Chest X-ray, AP view. Patient: 62 years old, sex M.
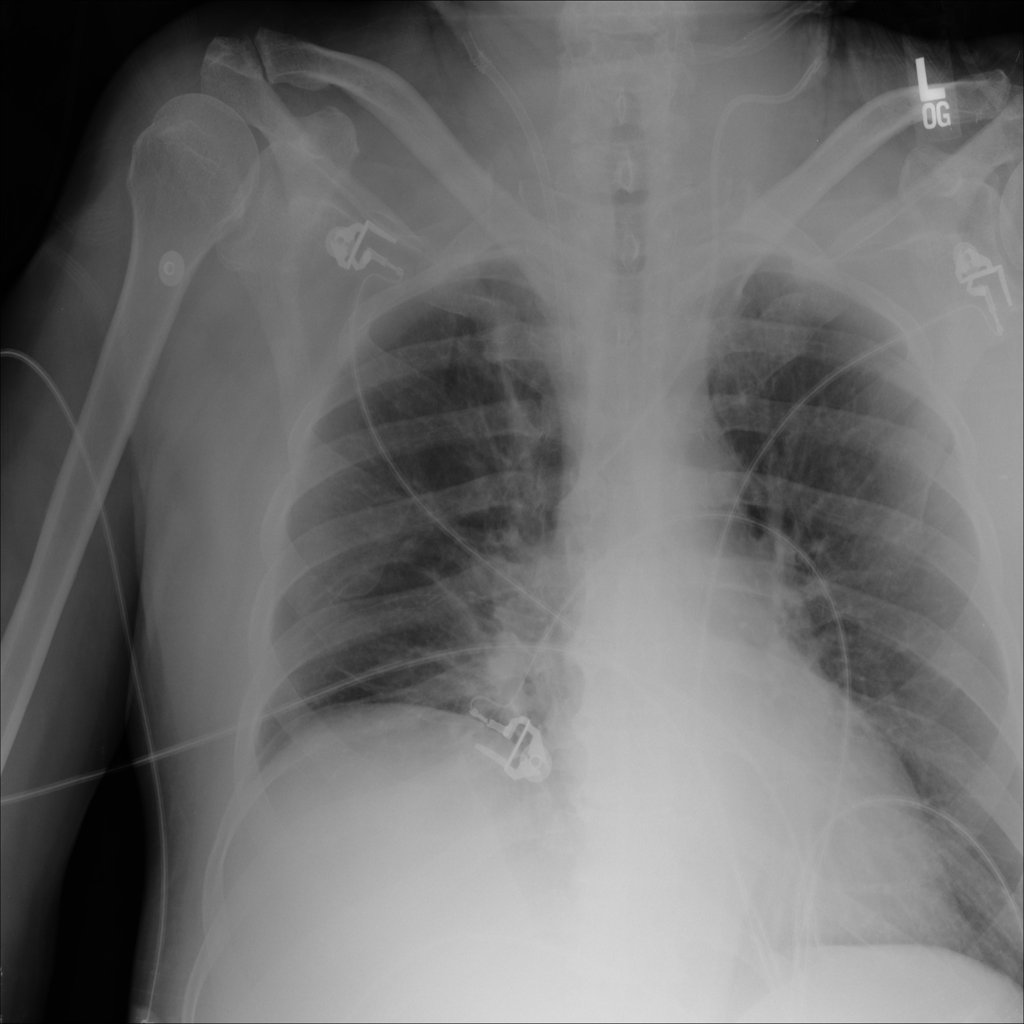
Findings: Atelectasis